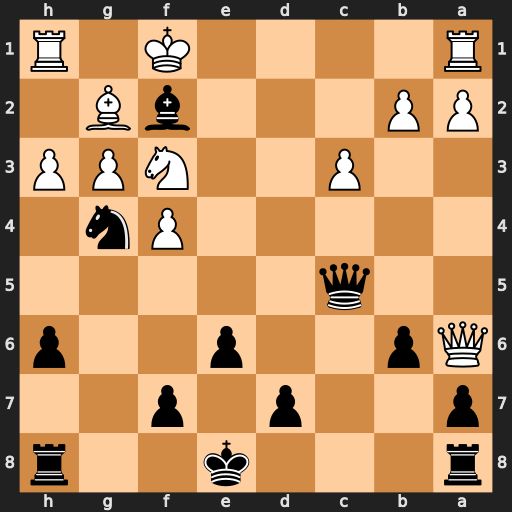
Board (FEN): r3k2r/p2p1p2/Qp2p2p/2q5/5Pn1/2P2NPP/PP3bB1/R4K1R
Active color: b
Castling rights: kq
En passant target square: -
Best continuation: Bxg3 Nd4 Ne3+